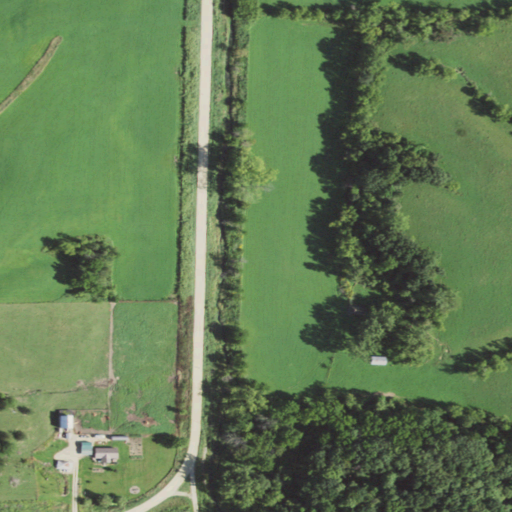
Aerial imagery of valley in Iowa named Mossy Glen Hollow containing pasture, deciduous forest, low intensity development, open development, and cultivated crops